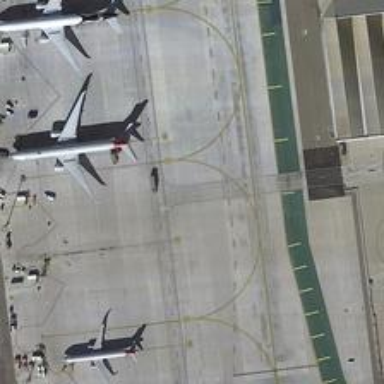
Various of airplanes are at the apron while the airport staff are busy at their work .